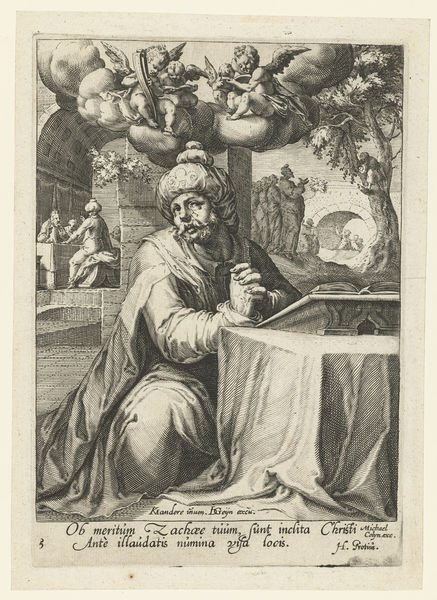
Titel: Zacheüs als berouwvolle zondaar
Künstler: Jacob de (II) Gheyn
Standort: Amsterdam
Institution: Rijksmuseum
Schlagwörter: arch, arches, hands, hat, men, people, religious, white, black, gray, table, print, angel, angels, classical, cloud, clouds, heaven, man, tree, trees, light, road, etching, writing, wings, bridge, cherub, cherubs, cupids, putti, italy, renaissance, prayer, book, travel, quran, christian, tan, bible, kneeling, page, pray, praying, latin, text, mustache, turban, holy, kneel, dinner, sultan, table cloth, christi, zacchaeus, ante, cherub infestation, meritum, tuum, numina, hyr